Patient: sex F, age 55
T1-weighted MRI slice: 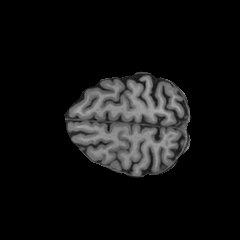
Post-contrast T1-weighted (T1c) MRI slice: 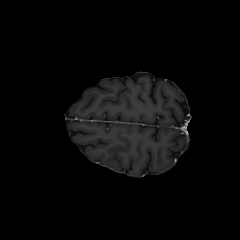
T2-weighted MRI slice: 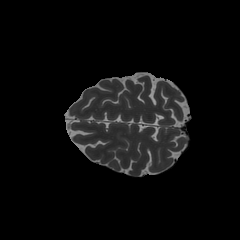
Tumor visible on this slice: no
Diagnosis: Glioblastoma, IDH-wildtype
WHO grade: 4